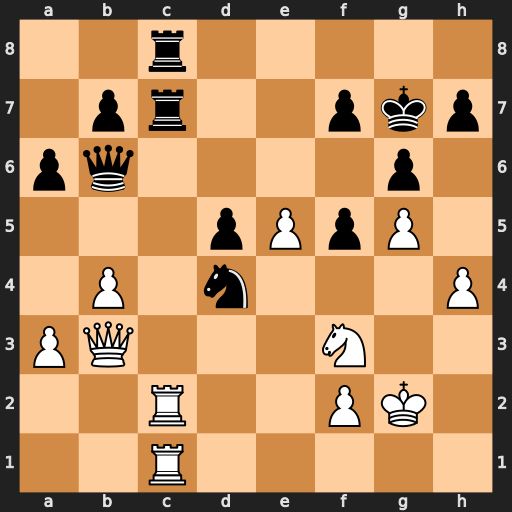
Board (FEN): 2r5/1pr2pkp/pq4p1/3pPpP1/1P1n3P/PQ3N2/2R2PK1/2R5
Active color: w
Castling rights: -
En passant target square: -
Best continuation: Nxd4 Rxc2 Rxc2 Rxc2 Nxc2